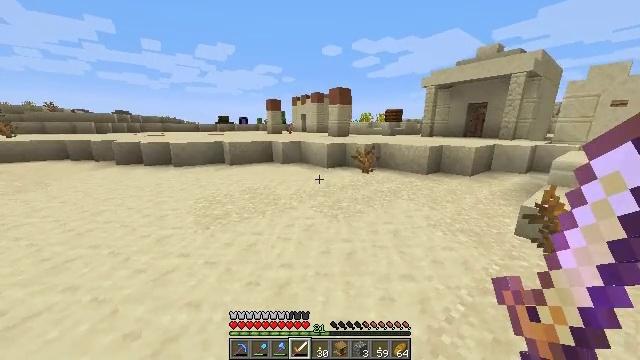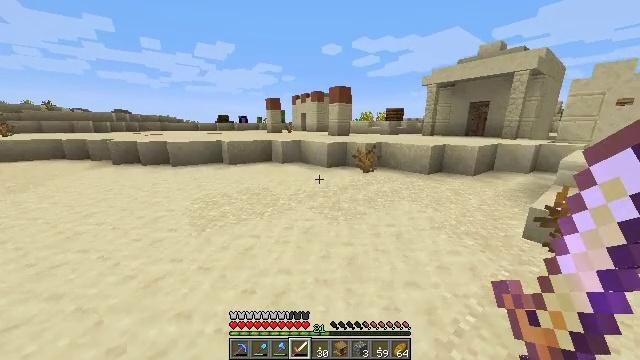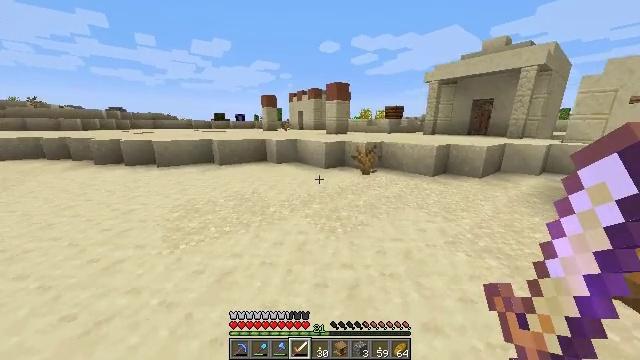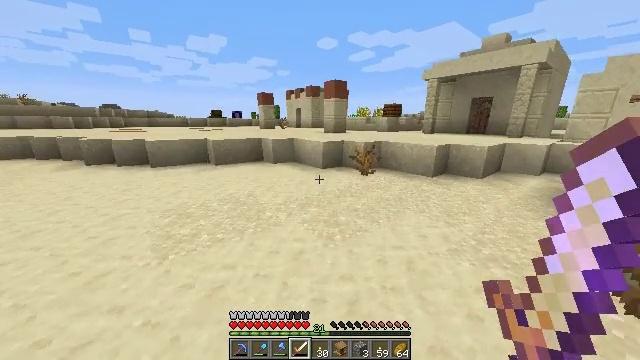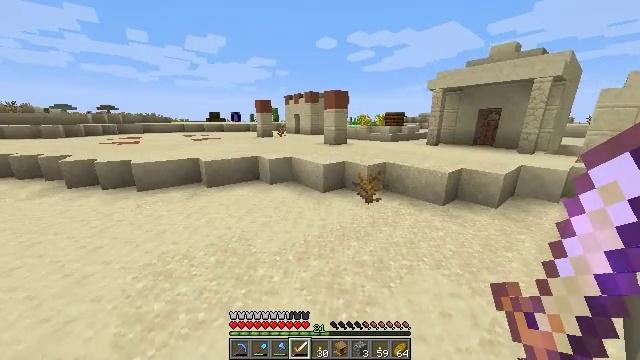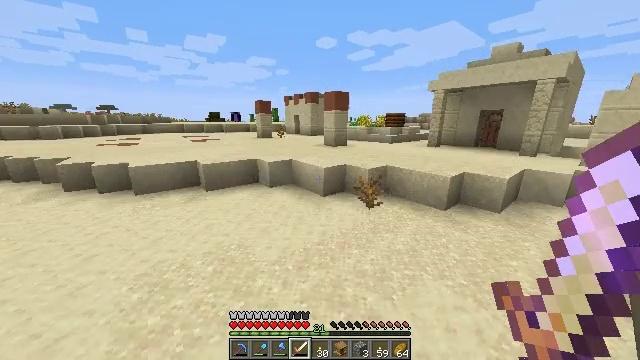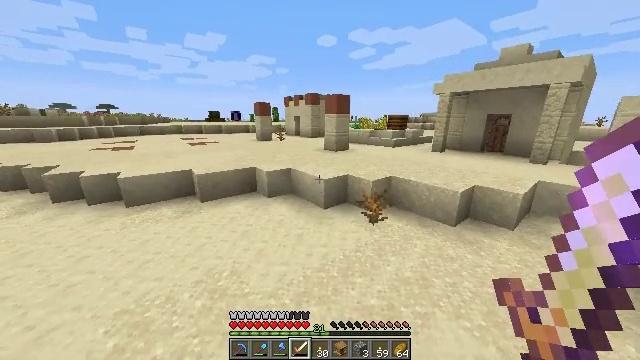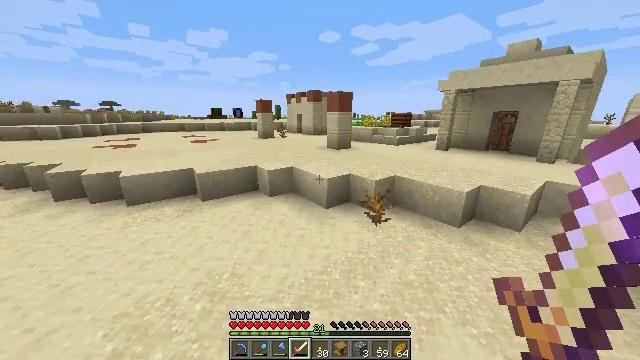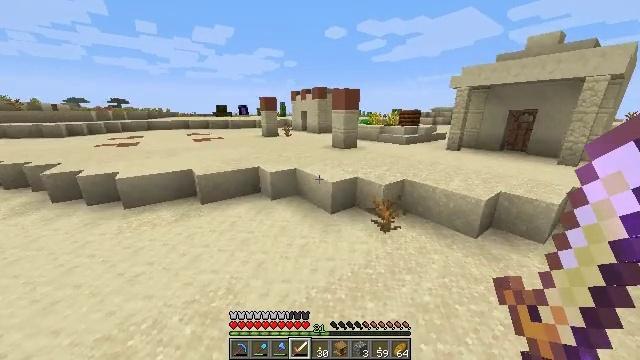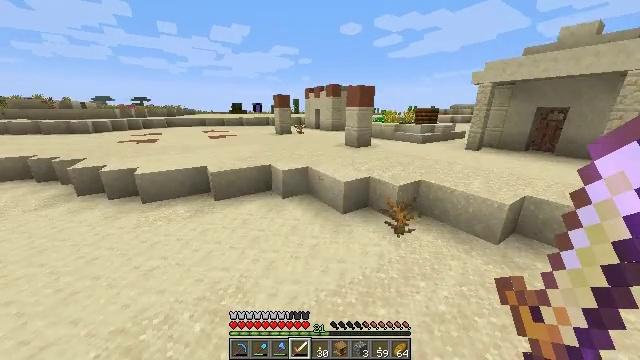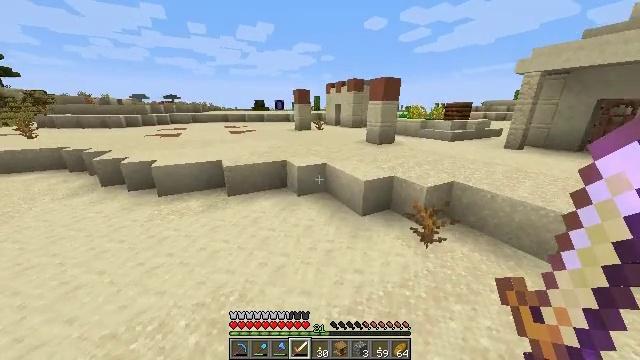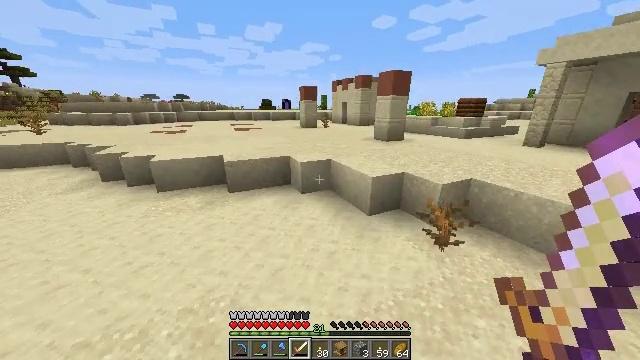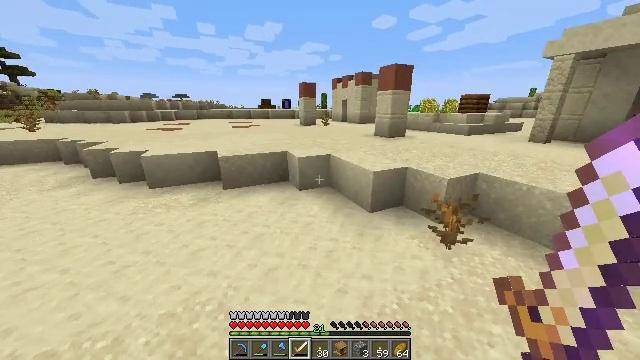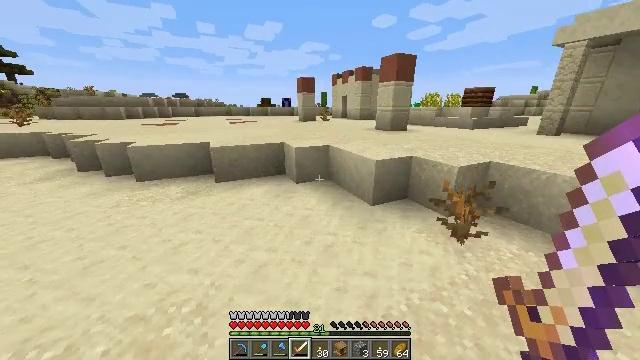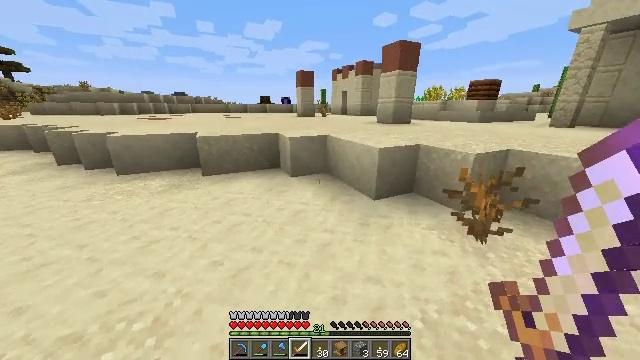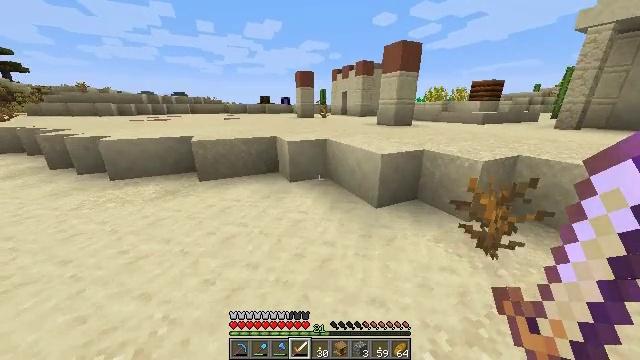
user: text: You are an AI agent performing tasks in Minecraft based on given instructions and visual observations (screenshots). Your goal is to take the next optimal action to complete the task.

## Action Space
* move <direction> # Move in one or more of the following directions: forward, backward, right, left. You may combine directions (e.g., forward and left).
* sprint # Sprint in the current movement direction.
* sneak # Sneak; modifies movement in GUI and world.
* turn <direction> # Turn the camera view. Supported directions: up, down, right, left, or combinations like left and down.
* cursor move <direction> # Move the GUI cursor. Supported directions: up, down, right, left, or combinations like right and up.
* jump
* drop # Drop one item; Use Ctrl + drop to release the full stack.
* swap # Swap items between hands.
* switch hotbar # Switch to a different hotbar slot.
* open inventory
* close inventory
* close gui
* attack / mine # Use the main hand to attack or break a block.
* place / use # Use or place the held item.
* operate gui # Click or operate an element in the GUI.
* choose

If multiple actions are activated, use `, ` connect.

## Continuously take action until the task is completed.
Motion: motion action
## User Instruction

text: Mine the acacia fence.
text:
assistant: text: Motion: move forward, sprint, jump
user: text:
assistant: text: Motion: move forward, sprint, jump
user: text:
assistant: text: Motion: move forward, sprint, jump
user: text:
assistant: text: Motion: move forward, sprint, jump
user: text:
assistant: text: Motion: move forward, sprint, jump
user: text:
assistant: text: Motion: move forward, sprint, jump
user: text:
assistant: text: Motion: move forward, sprint, jump
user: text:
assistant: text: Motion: move forward, sprint, turn left, jump
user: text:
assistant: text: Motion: move forward, sprint, turn left, jump
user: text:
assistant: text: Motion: move forward, sprint, turn left, jump
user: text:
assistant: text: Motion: move forward, sprint, turn left, jump
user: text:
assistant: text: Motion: move forward, sprint, jump
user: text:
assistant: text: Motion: move forward, sprint, jump
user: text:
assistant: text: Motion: move forward, sprint, jump
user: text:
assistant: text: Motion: move forward, sprint, jump
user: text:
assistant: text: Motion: move forward, sprint, jump
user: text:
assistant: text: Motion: move forward, sprint, turn left, jump
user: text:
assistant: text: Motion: move forward, sprint, turn left
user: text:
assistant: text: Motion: move forward, sprint, turn left
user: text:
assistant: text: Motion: move forward, sprint, turn left
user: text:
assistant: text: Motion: move forward, sprint, turn left
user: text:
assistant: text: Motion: move forward, sprint, turn left
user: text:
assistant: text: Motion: move forward, sprint, turn left
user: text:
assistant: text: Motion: move forward, sprint, turn left
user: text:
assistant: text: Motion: move forward, sprint, jump
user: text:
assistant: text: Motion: move forward, sprint, jump
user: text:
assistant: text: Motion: move forward, sprint, jump
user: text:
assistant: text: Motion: move forward, sprint, jump
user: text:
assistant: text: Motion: move forward, sprint, jump
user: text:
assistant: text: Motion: move forward, sprint, jump